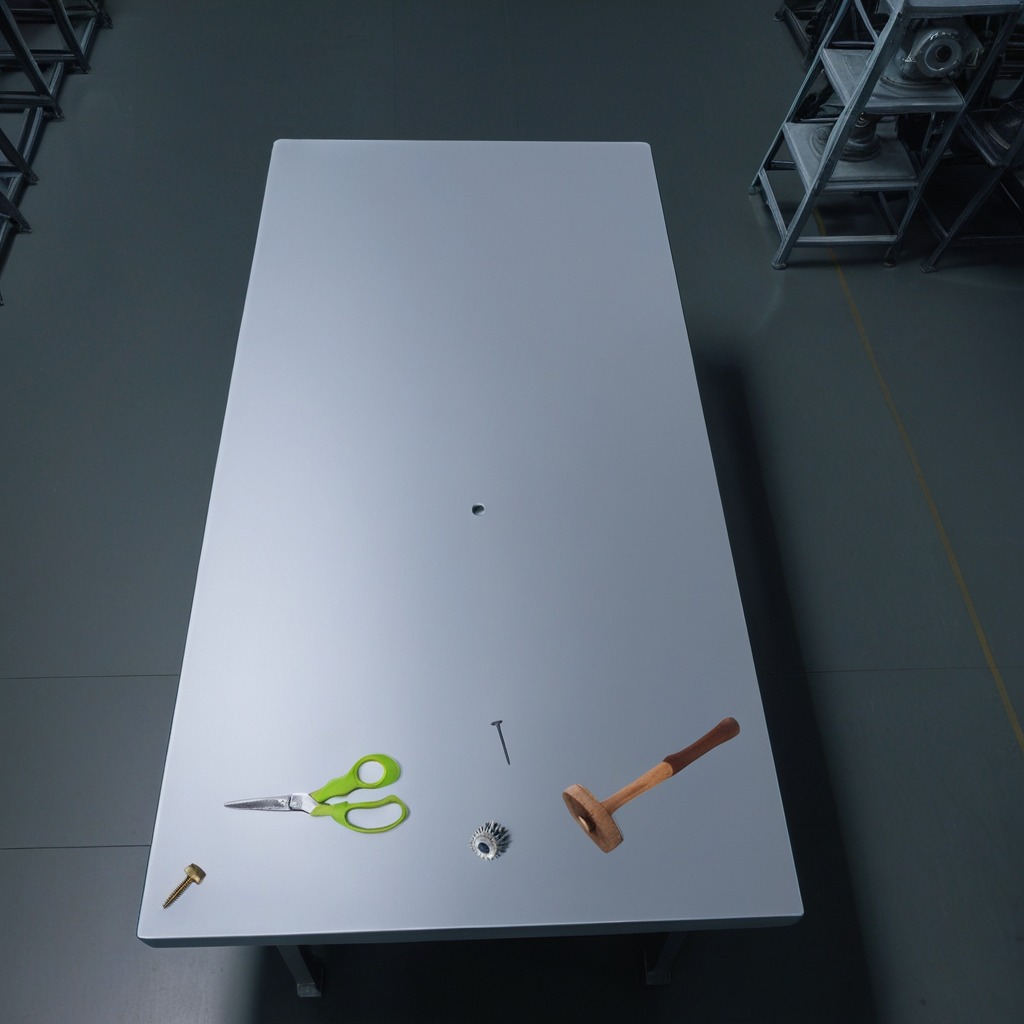
A metal gear with teeth, a metal machine screw, an iron nail, a hammer, and a pair of scissors are lying on the tabletop.